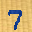
Label: 7